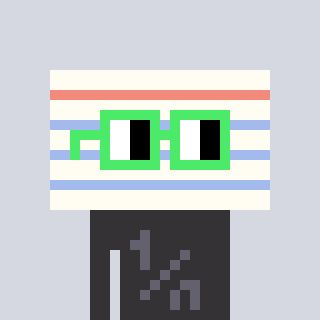
a pixel art character with square light green glasses, a empty notebook page-shaped head and a grayscale-colored body on a cool background